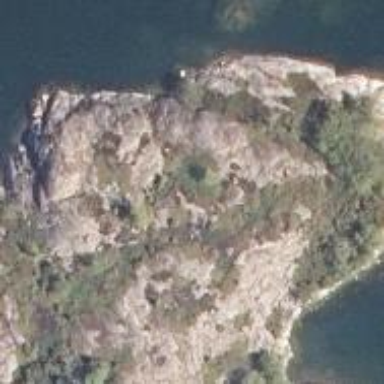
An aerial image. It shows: Cliff in nature.